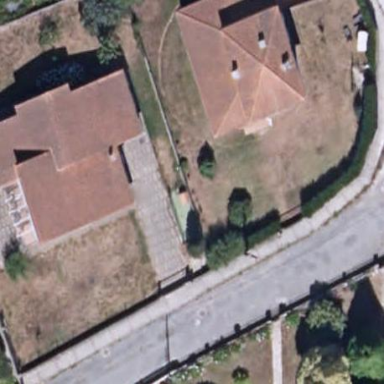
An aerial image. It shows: Simple house.